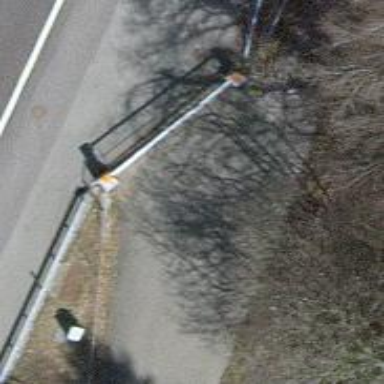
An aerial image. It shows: Lift gate barrier.